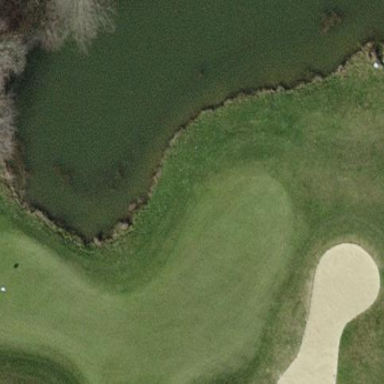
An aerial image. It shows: Green golf area with grass land use.